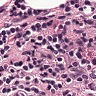
Metastatic tissue present: no